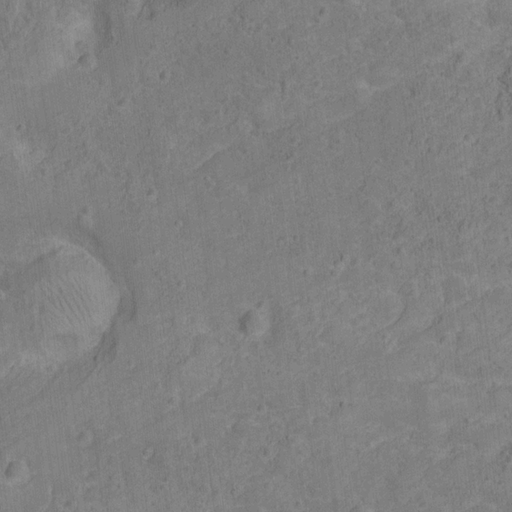
Classes present: Background